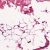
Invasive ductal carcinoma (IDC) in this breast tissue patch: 0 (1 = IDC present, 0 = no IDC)